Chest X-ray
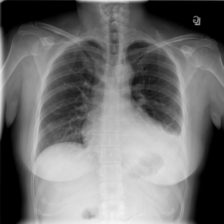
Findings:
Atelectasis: negative
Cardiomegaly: negative
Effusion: positive
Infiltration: negative
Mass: negative
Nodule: negative
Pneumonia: negative
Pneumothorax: negative
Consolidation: negative
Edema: negative
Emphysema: negative
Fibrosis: negative
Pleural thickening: negative
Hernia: negative